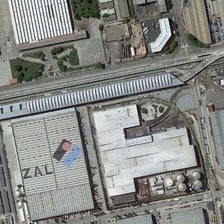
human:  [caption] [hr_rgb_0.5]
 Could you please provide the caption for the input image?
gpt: the houses in the industrial area are blue and yellow .

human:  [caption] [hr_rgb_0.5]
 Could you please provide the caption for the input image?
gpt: several large industrial buildings are in an industrial area .

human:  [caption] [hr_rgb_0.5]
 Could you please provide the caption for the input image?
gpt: several large industrial buildings are in an industrial area .

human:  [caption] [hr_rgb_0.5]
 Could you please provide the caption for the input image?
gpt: a lot of industrial zones along the lake .

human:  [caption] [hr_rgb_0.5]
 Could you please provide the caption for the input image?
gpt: a lot of industrial zones along the lake .